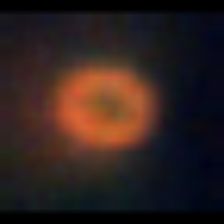
Taxon: NanoPlankton
Group: Other